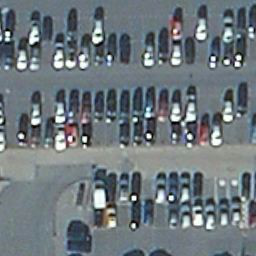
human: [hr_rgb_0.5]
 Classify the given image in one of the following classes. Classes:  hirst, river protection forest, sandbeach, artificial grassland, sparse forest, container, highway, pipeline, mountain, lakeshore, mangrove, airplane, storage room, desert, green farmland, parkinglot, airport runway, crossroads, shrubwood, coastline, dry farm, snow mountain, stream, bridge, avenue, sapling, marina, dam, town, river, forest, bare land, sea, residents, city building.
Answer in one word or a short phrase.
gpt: parkinglot